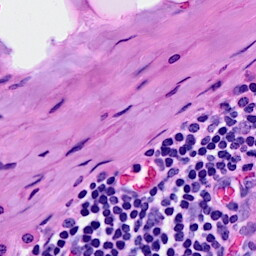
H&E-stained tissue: Breast